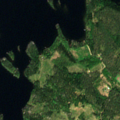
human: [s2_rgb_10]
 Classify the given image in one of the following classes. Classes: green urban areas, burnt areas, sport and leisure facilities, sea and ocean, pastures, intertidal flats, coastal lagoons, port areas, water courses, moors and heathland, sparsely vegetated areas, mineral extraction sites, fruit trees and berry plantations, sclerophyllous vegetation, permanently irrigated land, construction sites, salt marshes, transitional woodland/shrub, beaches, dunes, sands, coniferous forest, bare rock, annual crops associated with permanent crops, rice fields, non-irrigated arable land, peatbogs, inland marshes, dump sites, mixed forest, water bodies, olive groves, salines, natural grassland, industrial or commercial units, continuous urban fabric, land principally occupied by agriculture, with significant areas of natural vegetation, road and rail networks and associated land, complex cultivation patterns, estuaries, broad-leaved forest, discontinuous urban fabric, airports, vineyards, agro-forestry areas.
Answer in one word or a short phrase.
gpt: coniferous forest, mixed forest, water bodies